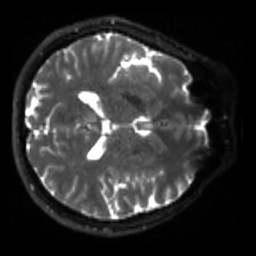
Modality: sbref
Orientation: axial
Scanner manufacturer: siemens
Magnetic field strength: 3 T
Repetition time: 4 s
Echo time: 0.0594 s